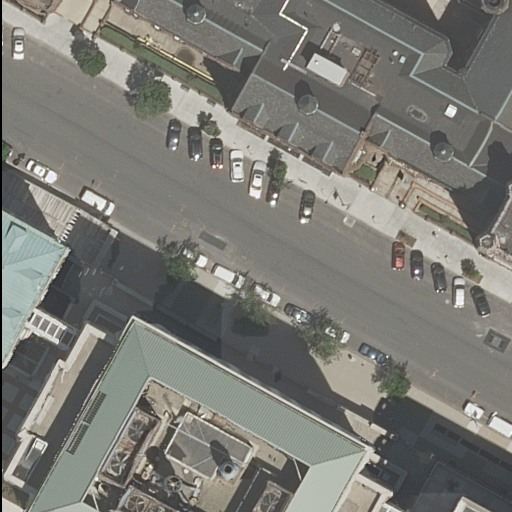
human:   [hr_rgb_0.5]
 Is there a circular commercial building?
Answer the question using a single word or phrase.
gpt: no

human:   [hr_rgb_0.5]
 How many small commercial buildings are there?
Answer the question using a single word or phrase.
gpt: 0

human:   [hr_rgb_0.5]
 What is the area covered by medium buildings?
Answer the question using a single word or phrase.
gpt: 212m2

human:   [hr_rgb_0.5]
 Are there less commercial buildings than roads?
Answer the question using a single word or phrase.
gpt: yes

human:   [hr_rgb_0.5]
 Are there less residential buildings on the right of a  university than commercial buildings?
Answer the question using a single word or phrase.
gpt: no

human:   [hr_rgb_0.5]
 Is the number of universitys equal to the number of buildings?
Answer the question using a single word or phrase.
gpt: no

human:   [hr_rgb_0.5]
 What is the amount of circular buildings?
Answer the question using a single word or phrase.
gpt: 0

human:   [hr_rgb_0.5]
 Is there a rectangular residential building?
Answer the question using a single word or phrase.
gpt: no

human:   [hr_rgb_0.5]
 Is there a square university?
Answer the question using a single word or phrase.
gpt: no

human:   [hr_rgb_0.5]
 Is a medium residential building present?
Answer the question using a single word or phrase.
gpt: yes

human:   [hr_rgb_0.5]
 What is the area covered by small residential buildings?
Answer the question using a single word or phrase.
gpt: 42m2

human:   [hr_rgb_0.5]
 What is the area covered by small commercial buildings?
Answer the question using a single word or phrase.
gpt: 0m2

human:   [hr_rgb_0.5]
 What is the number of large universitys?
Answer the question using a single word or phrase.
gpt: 3

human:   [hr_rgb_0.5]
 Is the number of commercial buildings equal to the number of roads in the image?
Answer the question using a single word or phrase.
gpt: no

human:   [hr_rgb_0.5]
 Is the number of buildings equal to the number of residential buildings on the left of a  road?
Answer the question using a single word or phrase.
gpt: no

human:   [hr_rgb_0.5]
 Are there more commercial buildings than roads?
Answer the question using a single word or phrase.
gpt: no

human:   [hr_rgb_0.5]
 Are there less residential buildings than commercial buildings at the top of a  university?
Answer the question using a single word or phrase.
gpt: no

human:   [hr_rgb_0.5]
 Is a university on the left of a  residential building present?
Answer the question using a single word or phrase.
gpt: no

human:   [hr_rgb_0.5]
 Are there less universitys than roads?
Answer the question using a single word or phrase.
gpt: yes

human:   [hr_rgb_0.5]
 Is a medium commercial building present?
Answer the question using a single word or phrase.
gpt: no

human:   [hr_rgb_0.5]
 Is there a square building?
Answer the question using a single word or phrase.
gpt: no

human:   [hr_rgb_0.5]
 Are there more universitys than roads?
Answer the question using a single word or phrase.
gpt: no

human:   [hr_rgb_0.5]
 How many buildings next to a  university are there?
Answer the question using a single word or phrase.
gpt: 6

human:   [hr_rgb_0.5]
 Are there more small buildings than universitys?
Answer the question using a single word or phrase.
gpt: no

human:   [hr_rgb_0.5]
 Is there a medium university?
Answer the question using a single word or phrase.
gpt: no

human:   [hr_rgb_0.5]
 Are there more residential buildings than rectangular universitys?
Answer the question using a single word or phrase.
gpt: yes

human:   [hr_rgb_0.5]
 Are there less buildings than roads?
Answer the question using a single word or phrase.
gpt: yes

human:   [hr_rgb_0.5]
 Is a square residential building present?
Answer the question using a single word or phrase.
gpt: no

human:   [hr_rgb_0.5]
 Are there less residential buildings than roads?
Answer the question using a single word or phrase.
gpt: yes

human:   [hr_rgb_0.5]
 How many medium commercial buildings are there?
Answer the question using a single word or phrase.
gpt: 0

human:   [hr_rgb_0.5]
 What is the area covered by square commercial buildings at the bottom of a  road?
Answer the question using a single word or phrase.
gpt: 0m2

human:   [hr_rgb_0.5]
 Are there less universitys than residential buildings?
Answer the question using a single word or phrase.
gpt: yes

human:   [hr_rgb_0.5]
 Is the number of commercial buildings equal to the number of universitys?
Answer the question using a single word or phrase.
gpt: no

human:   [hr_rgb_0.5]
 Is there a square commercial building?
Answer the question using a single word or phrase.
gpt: no

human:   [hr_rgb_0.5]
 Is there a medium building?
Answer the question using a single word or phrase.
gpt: yes

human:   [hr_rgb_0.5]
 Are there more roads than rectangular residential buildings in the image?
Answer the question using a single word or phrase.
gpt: yes